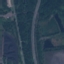
Land use / land cover: Highway